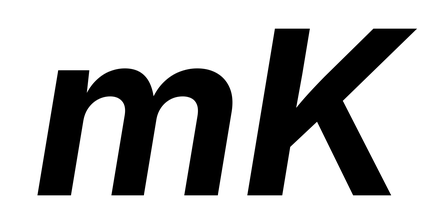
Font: Inter-Italic_Bold_Italic